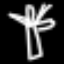
Label: fork